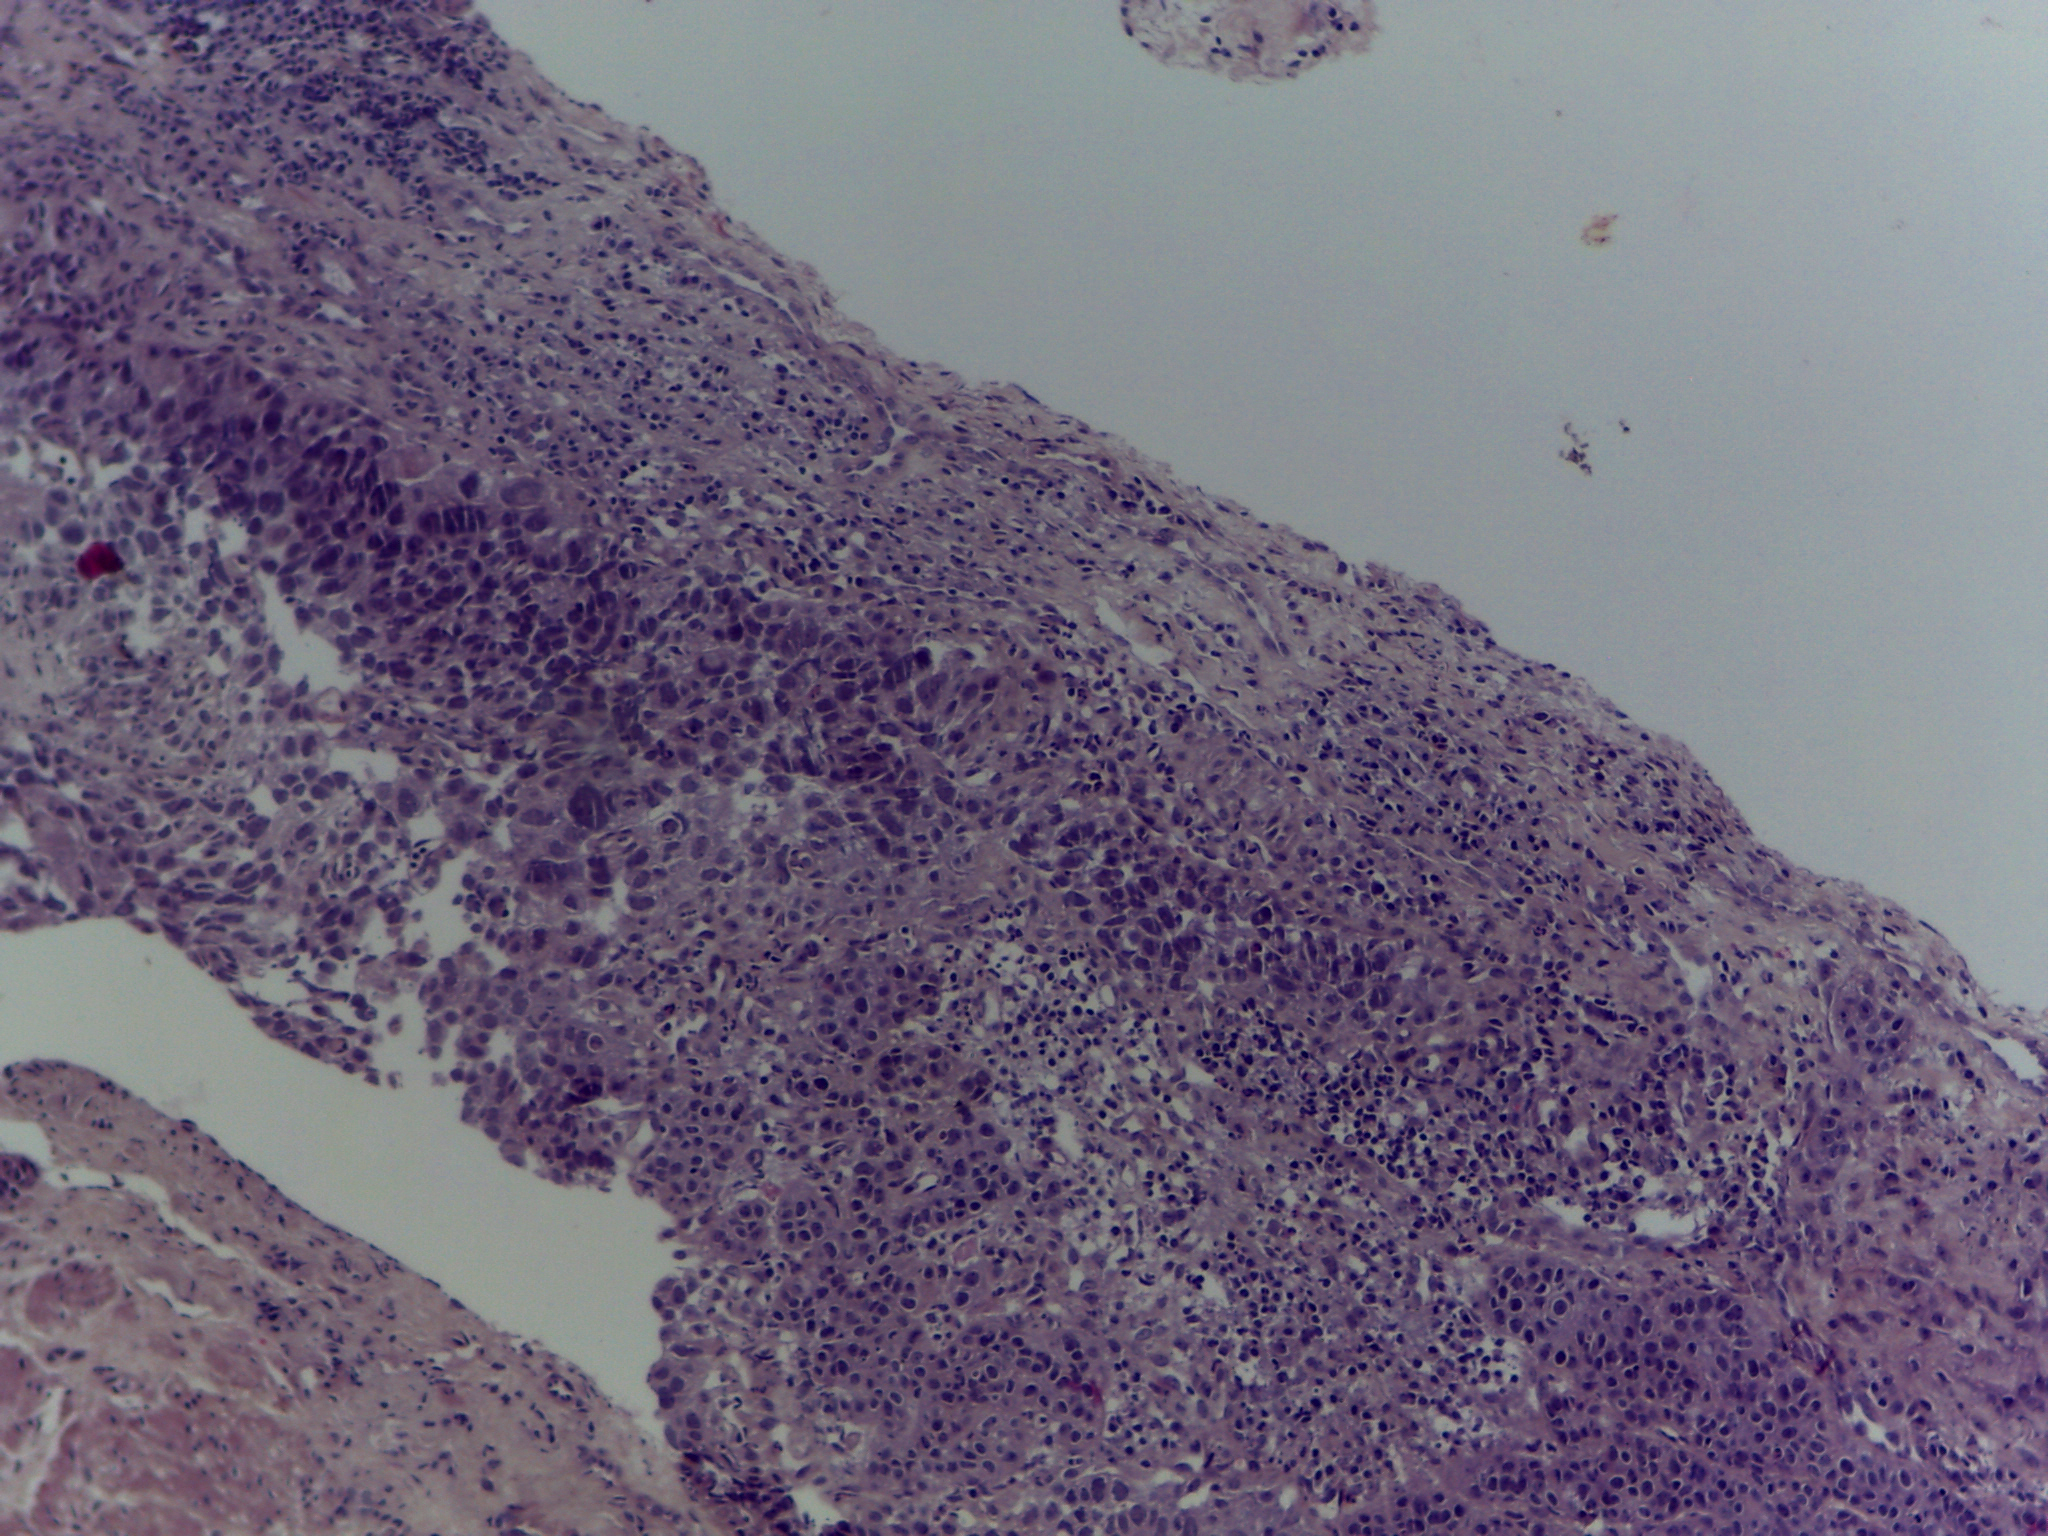
Diagnosis: OSCC